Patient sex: M
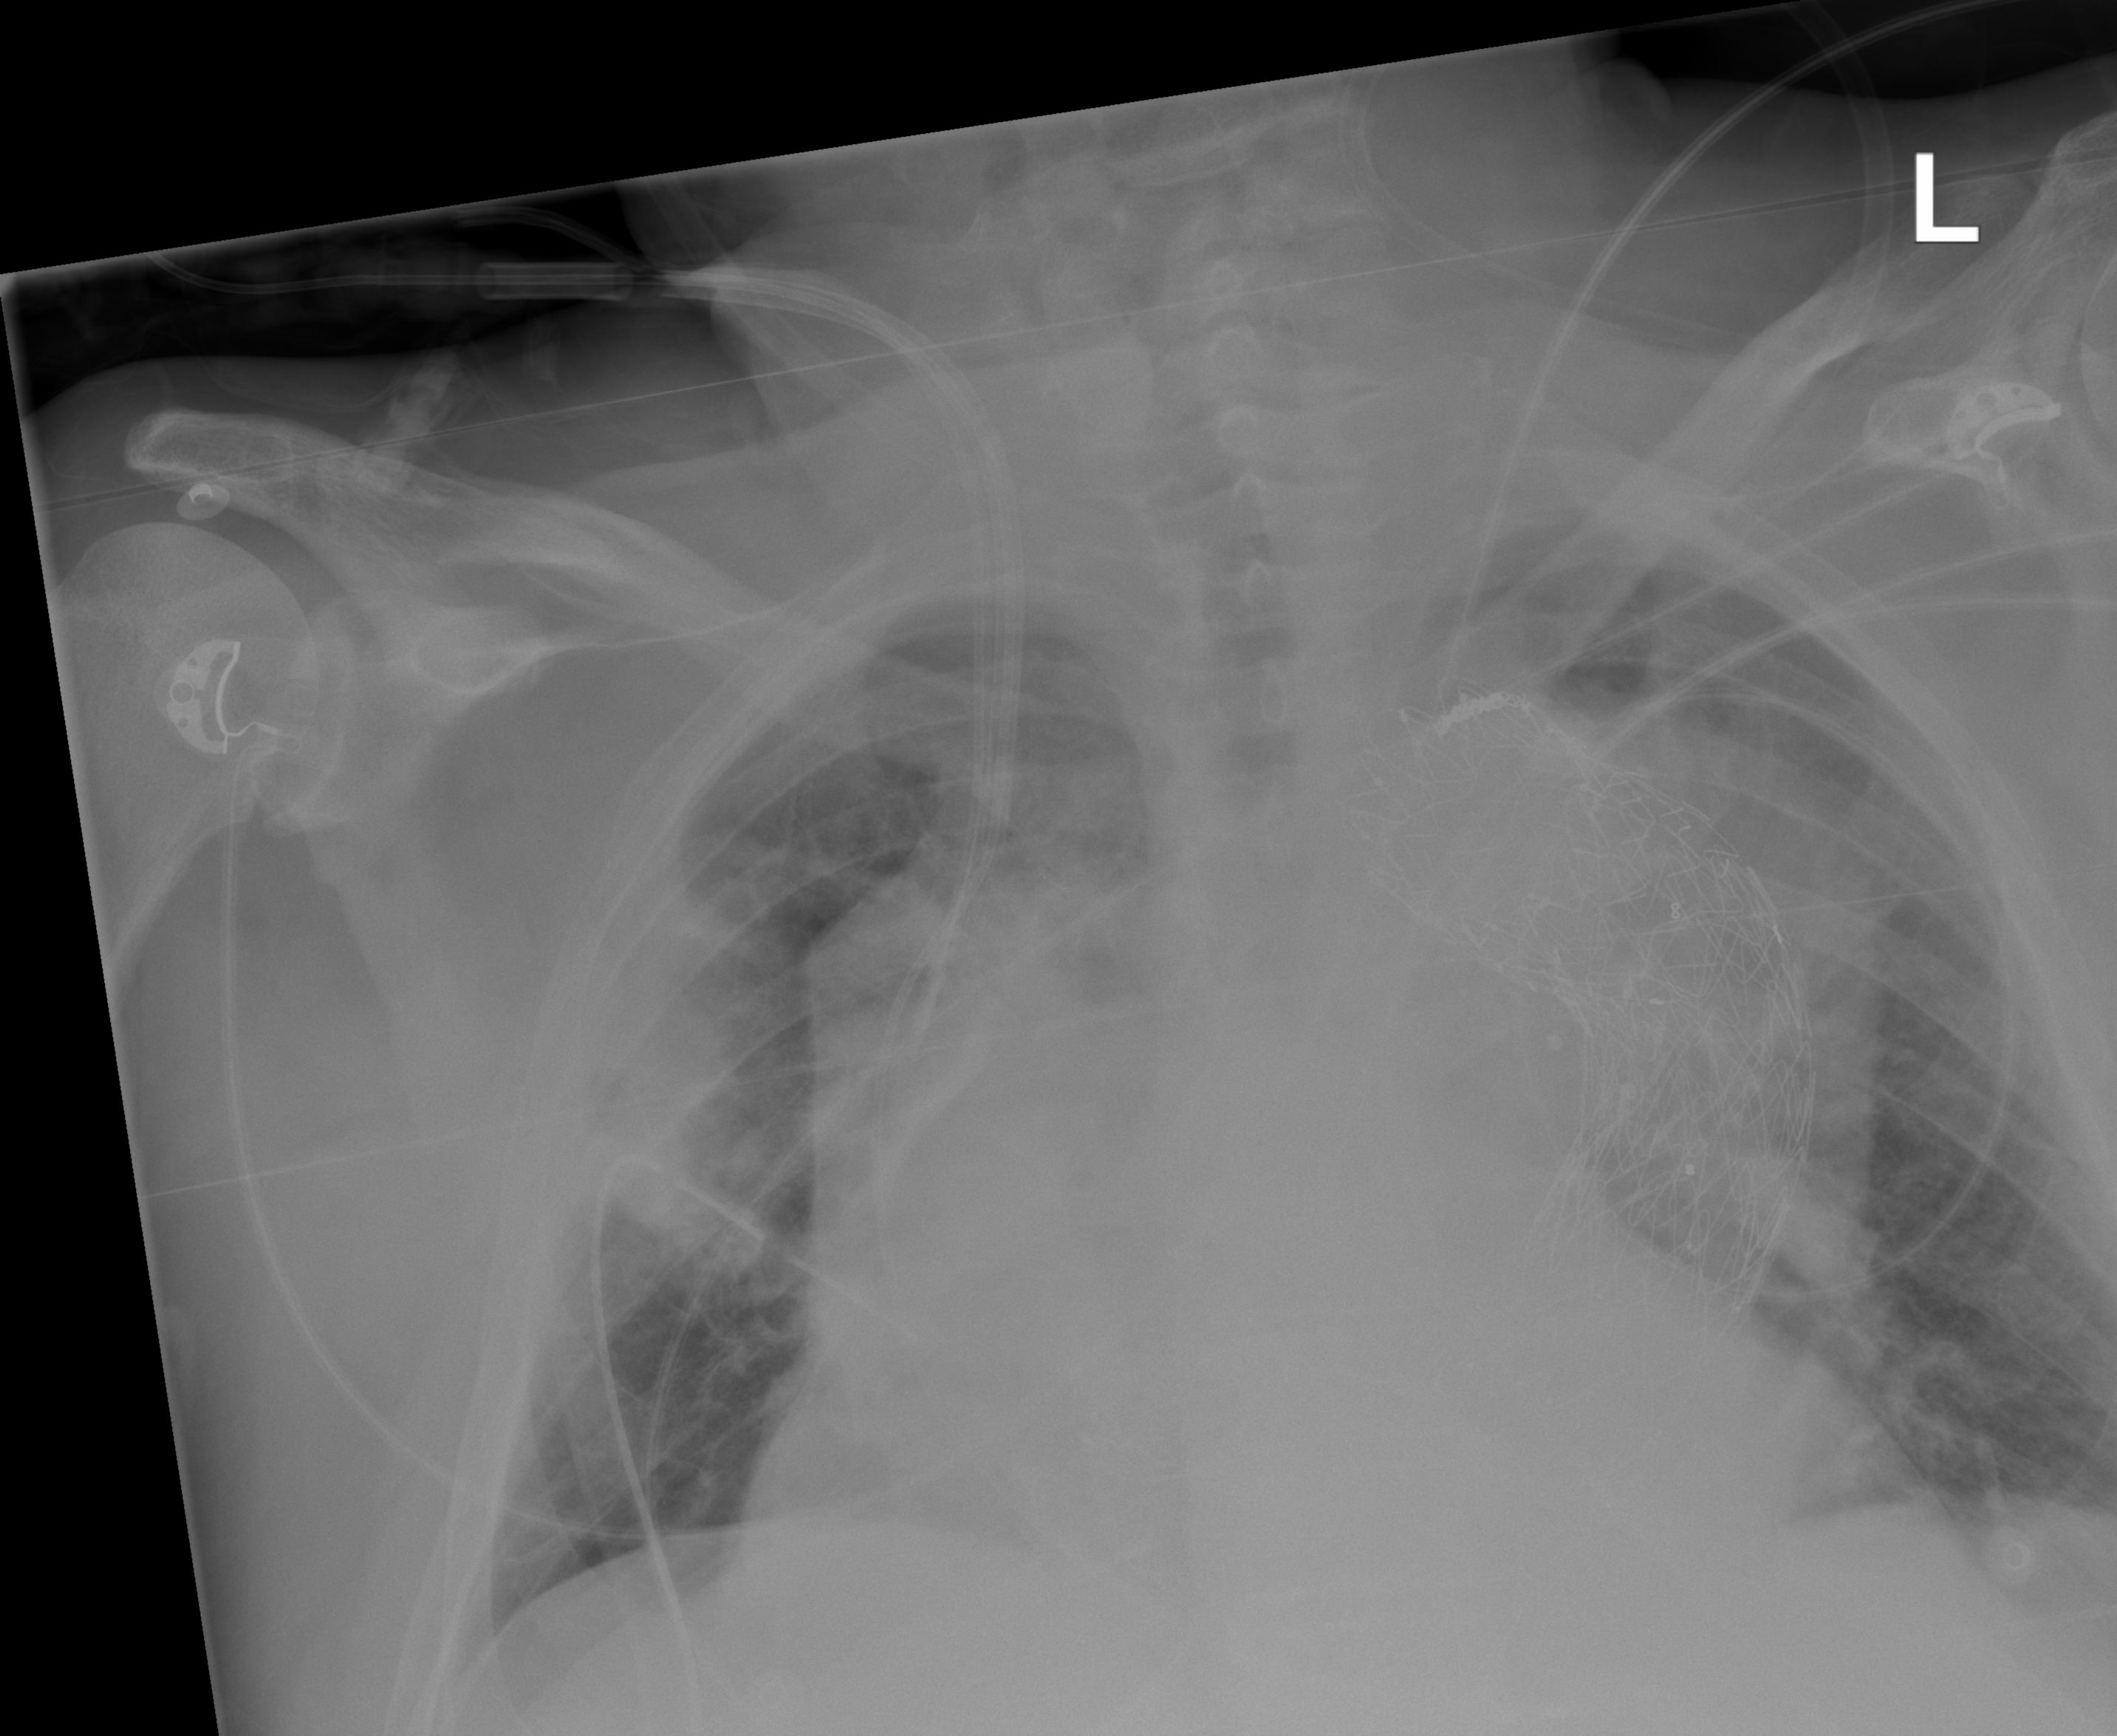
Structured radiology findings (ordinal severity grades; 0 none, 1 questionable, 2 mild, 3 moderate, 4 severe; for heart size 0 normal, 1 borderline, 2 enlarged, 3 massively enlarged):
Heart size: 2
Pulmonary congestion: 0
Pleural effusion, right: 0
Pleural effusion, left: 0
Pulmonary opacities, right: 2
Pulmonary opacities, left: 2
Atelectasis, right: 2
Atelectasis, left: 2